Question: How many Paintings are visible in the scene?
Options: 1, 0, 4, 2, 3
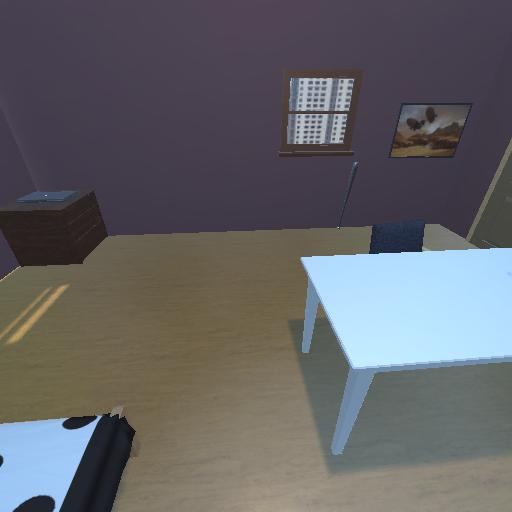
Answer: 1